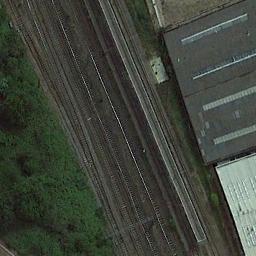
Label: railway